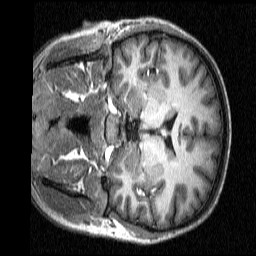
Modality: T1w
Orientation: coronal